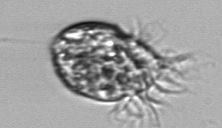
Label: Strombidium_morphotype1